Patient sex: M
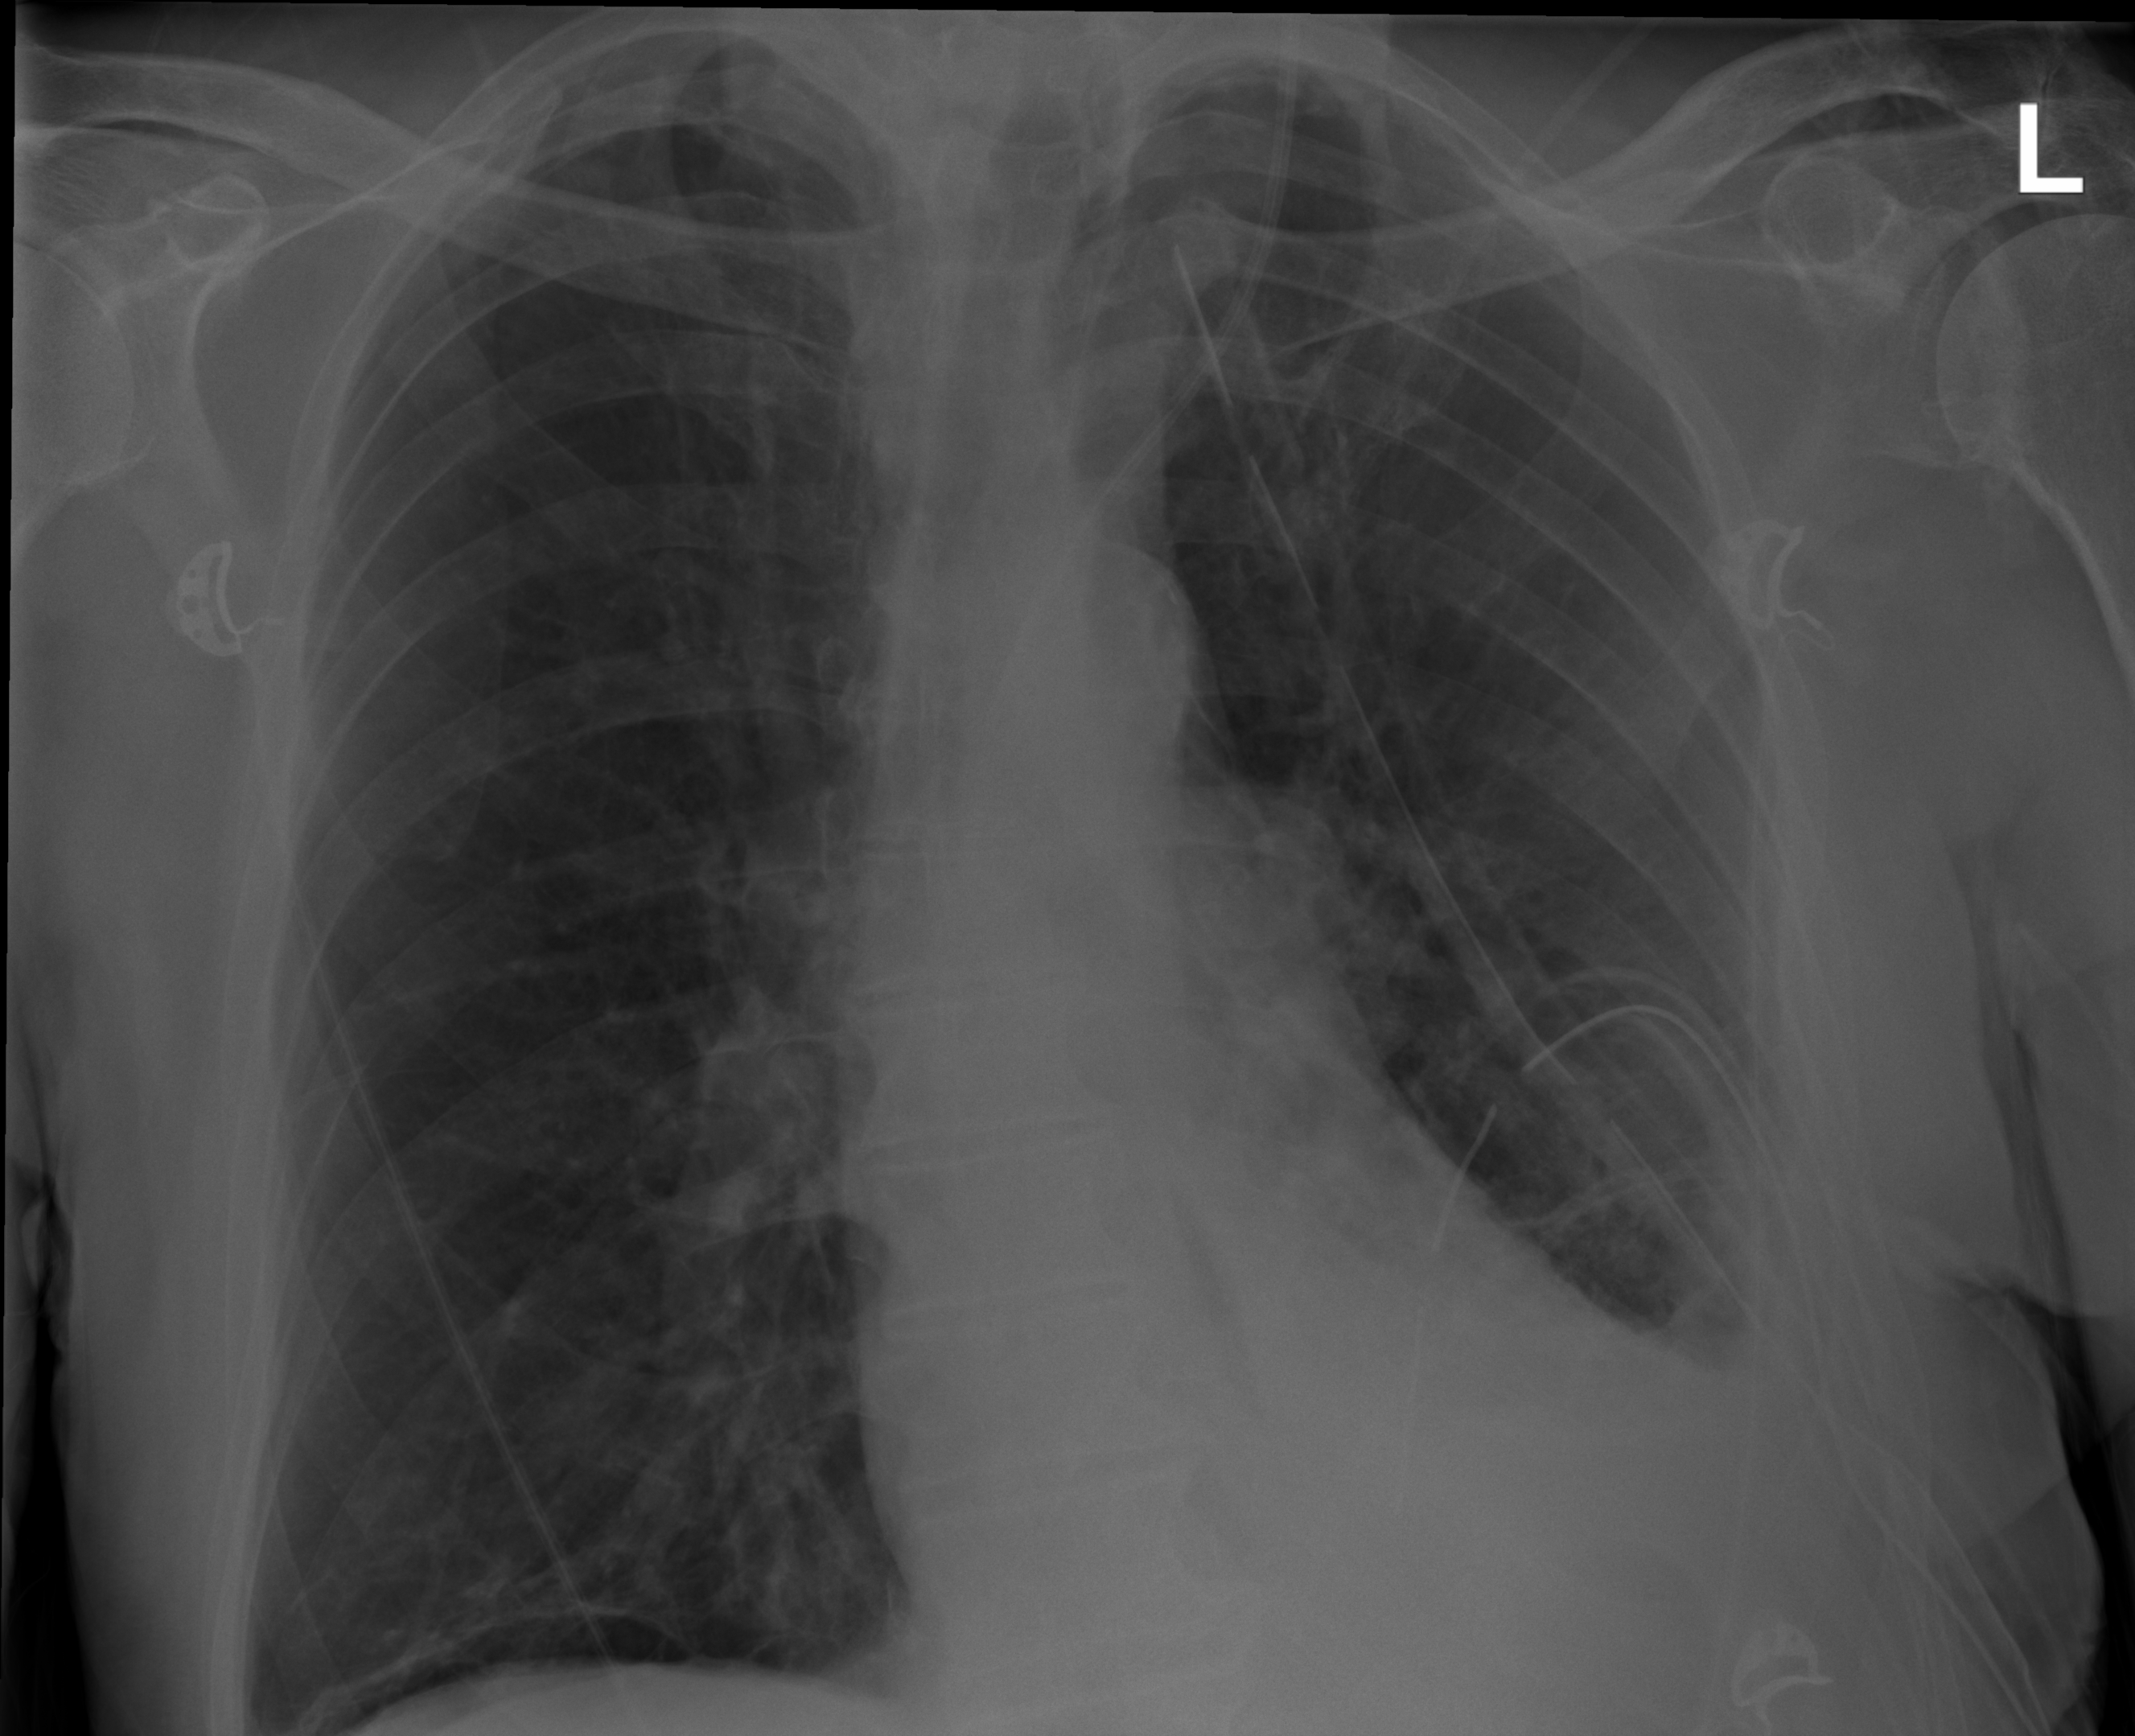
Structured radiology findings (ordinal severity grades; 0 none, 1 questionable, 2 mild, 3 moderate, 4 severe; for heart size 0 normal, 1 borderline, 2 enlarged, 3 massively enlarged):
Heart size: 0
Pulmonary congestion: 0
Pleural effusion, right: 0
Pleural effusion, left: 2
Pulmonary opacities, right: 0
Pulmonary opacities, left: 0
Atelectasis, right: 2
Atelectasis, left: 2